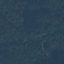
Land use / land cover: Forest